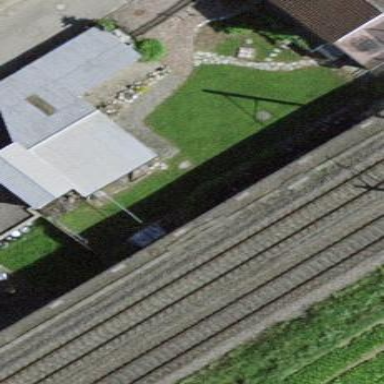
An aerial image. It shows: Shed building.